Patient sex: M
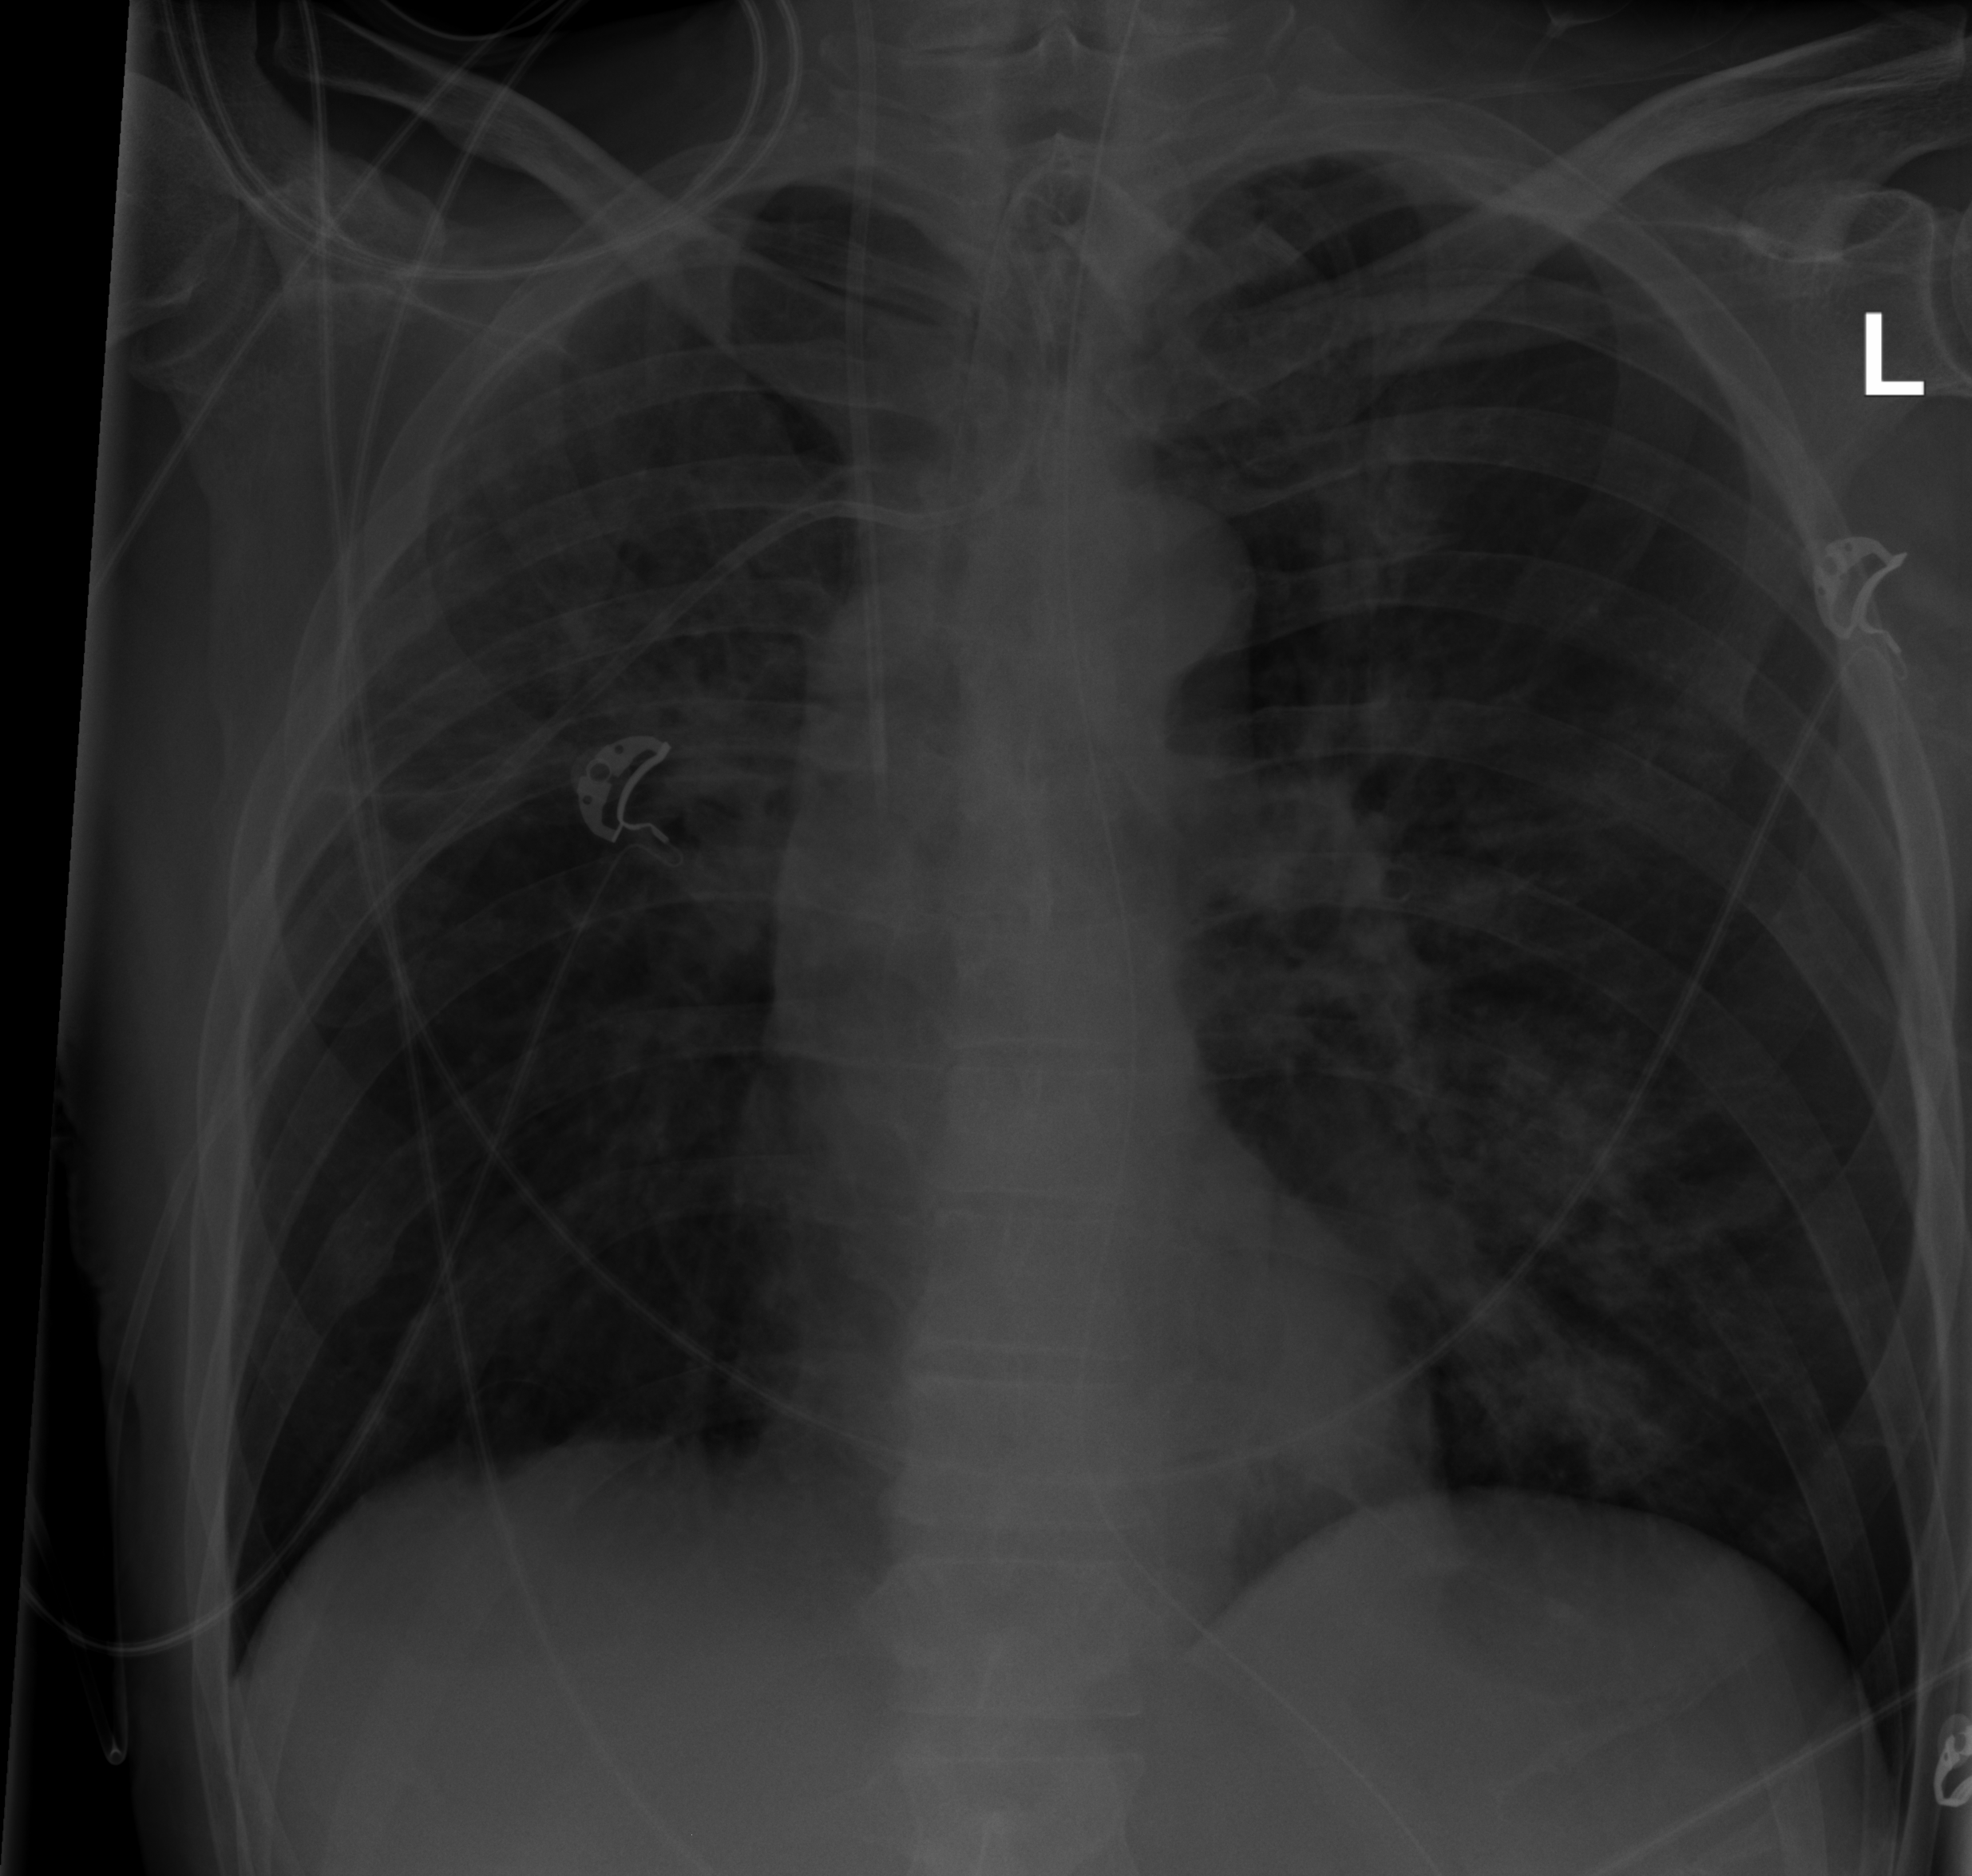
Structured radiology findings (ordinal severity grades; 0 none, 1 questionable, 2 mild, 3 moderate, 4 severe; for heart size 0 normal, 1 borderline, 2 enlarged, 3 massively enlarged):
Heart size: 0
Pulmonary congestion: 0
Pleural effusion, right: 0
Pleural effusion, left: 0
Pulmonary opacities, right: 0
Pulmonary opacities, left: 2
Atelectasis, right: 2
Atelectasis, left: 0